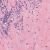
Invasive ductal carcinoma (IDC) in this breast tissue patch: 1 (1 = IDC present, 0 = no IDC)